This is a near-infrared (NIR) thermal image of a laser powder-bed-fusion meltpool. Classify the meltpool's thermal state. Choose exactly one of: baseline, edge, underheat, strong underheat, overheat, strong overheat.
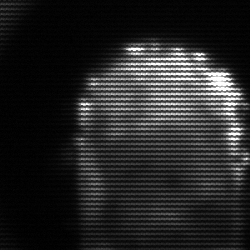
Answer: baseline